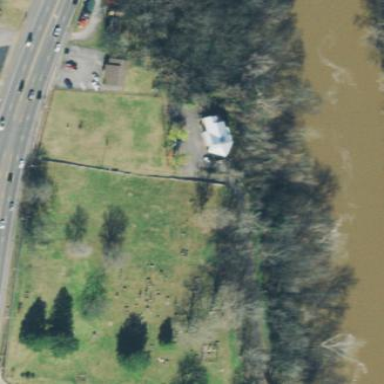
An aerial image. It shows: Cemetery.